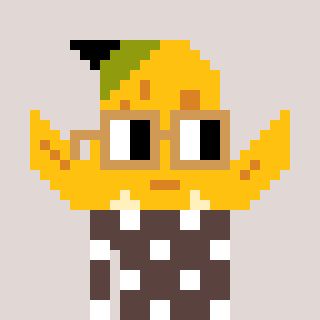
a pixel art character with square brown glasses, a banana-shaped head and a darkbrown-colored body on a warm background